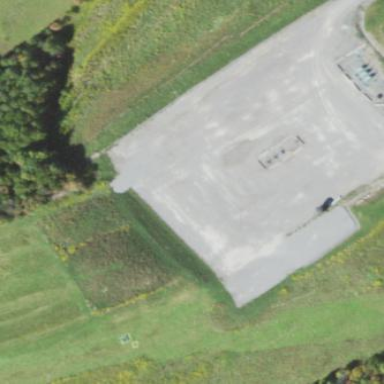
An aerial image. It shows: Industrial area dedicated to fracking.